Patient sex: M
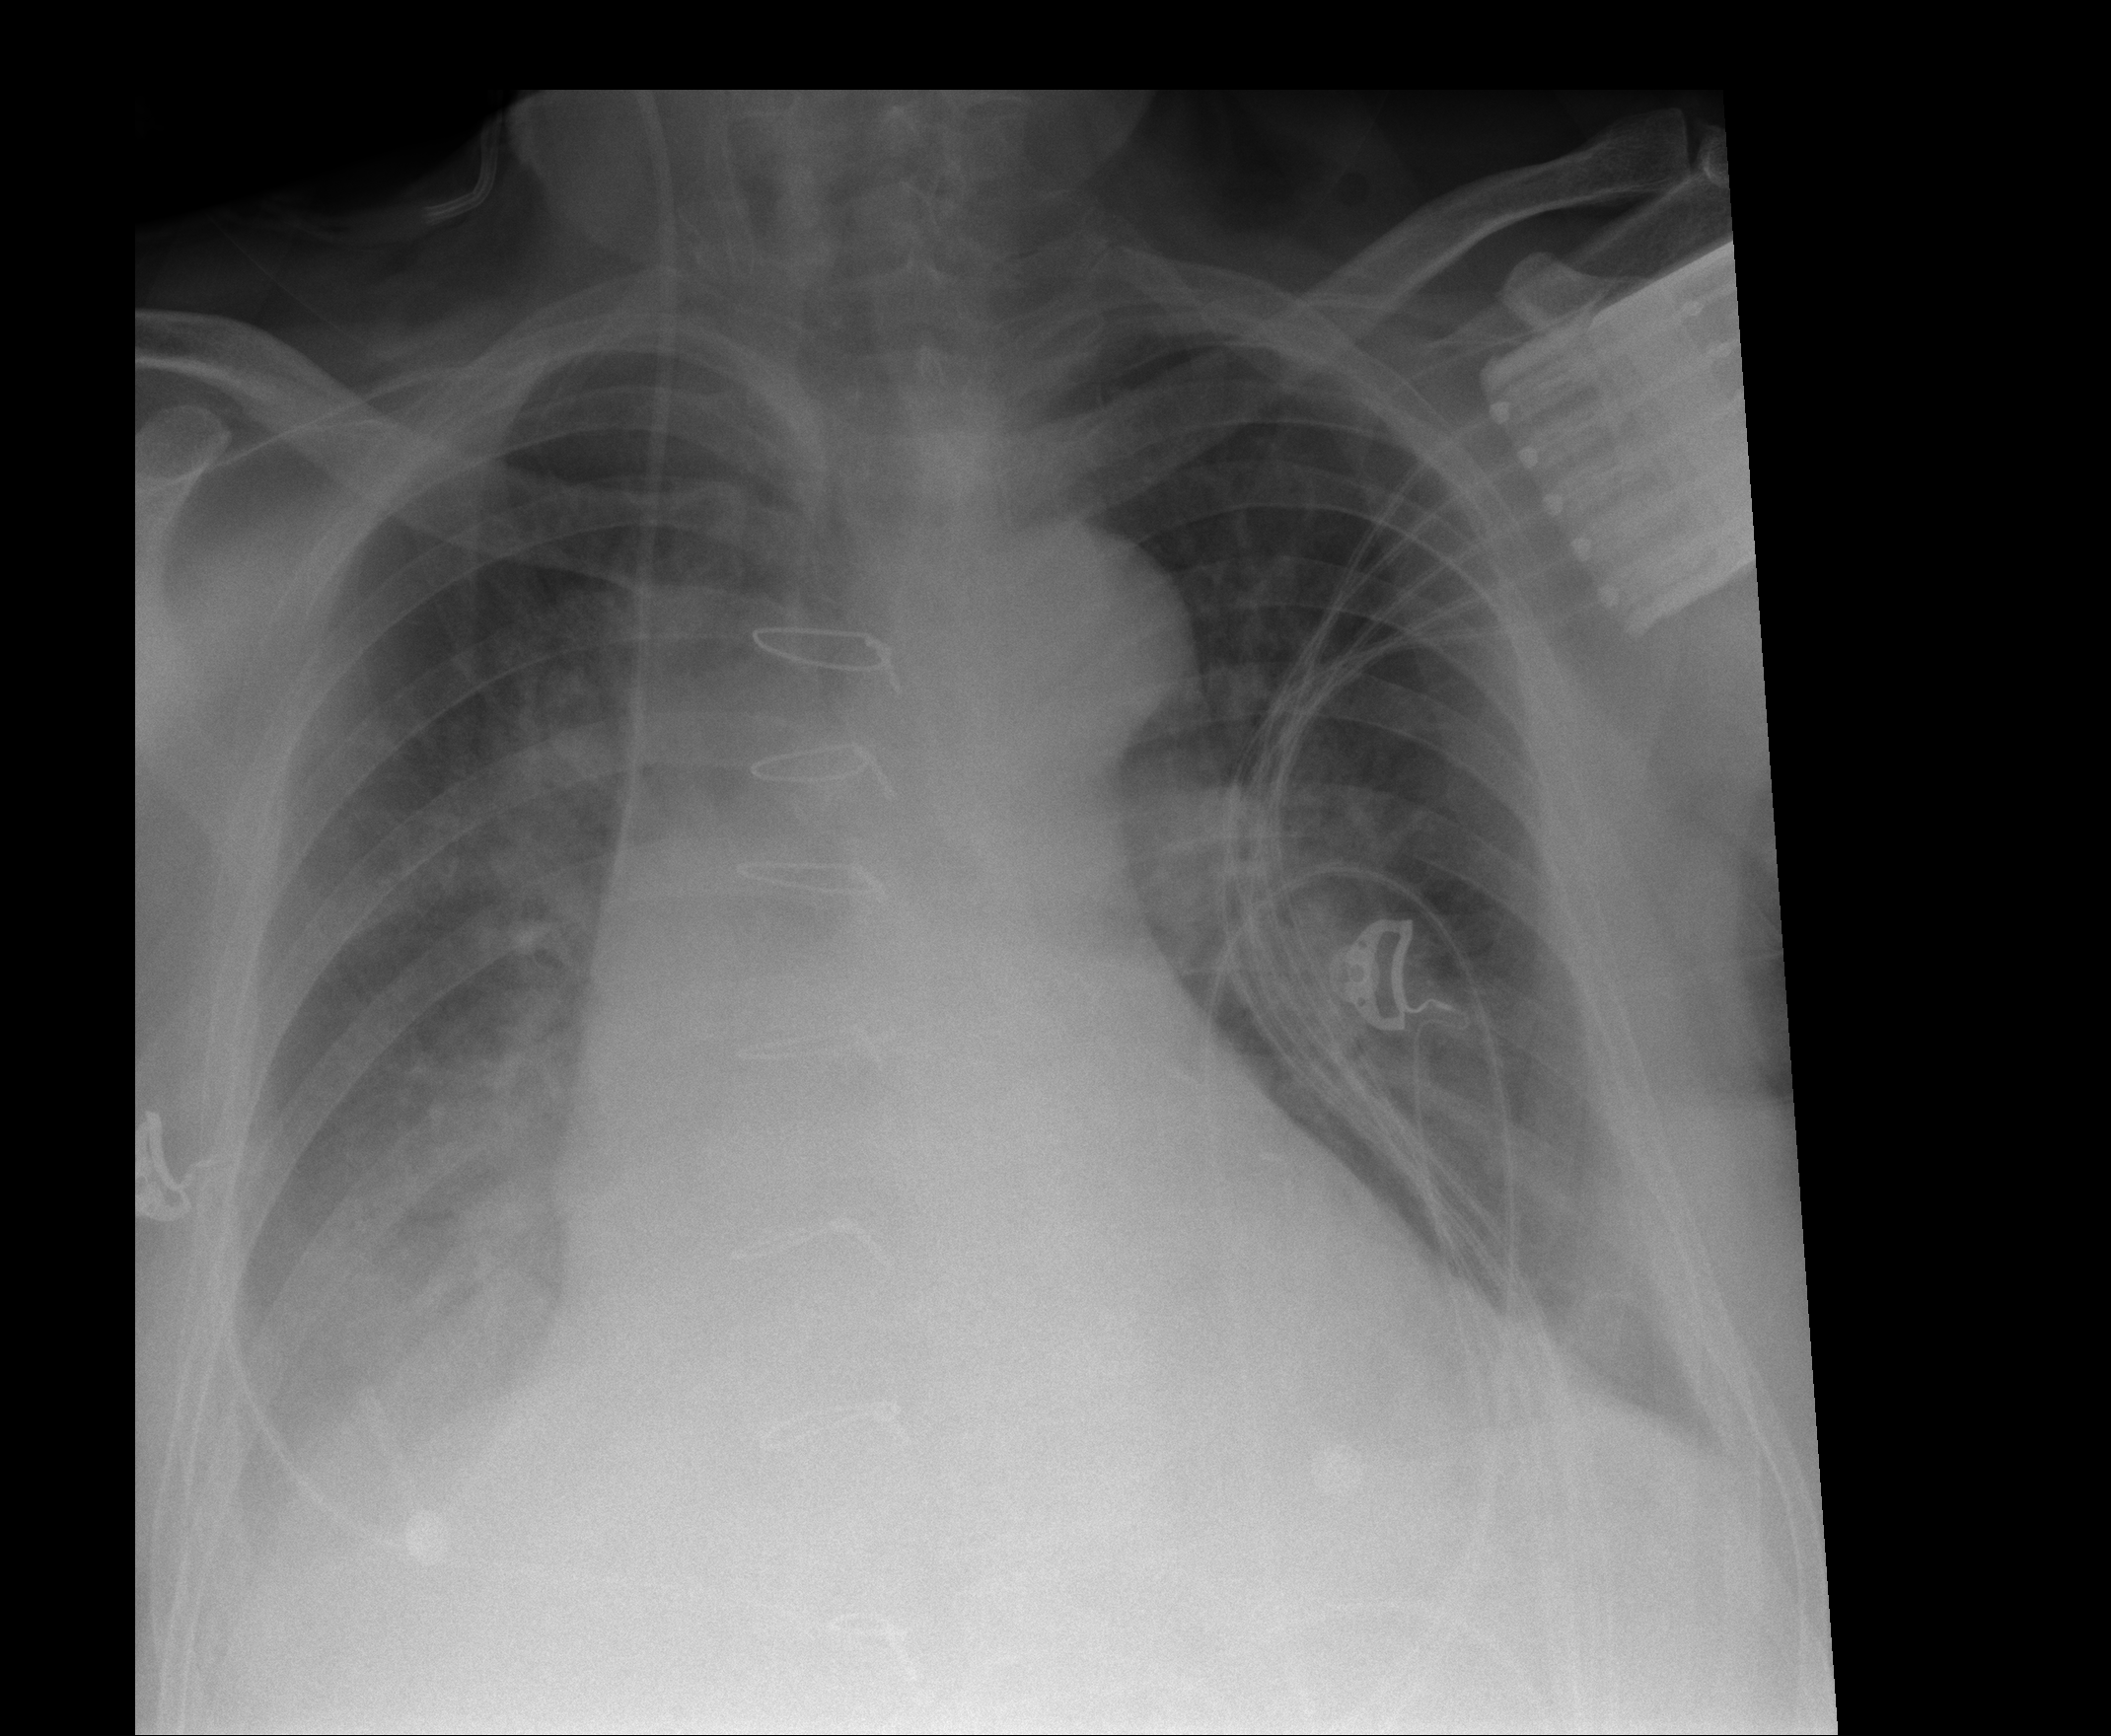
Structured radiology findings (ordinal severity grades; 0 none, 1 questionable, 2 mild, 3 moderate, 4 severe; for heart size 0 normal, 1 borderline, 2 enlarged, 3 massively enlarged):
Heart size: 2
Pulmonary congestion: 2
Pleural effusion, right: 2
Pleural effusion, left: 2
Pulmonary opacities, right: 2
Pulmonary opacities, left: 1
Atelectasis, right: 2
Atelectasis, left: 2